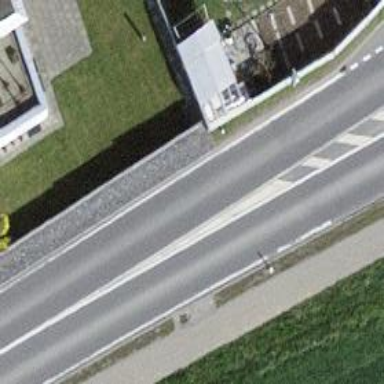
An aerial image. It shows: Primary highway with cycle track on the left.